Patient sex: M
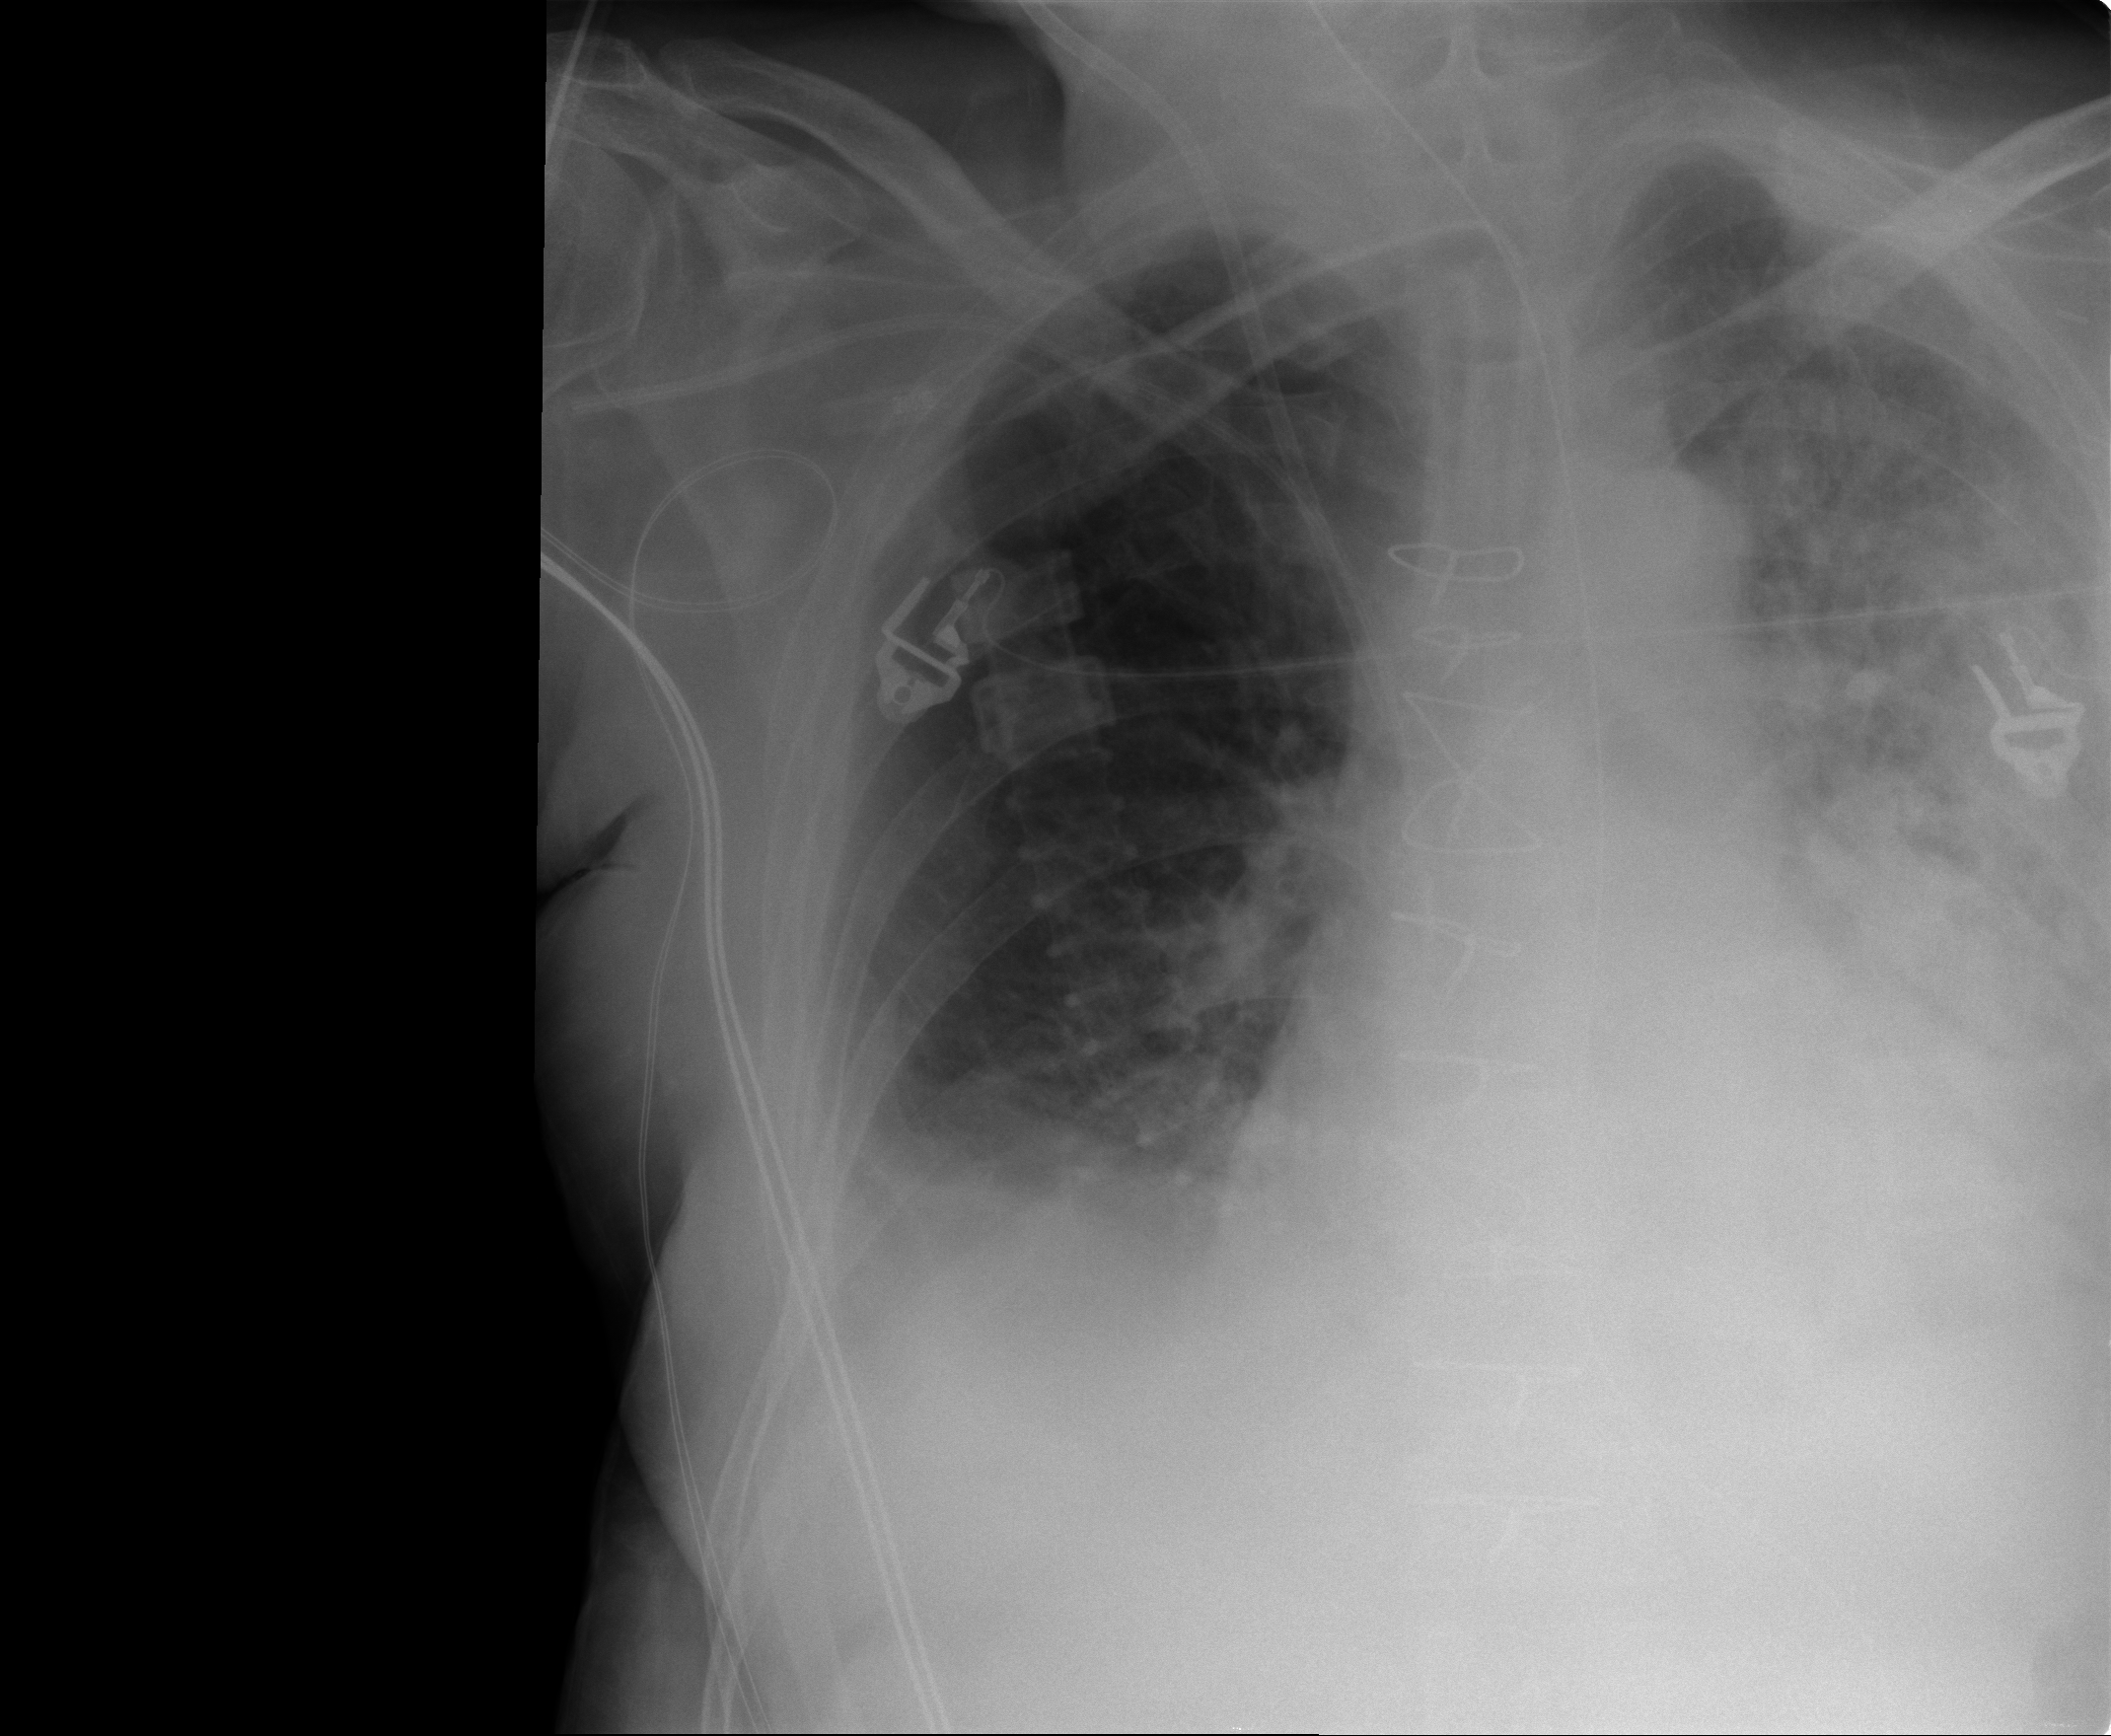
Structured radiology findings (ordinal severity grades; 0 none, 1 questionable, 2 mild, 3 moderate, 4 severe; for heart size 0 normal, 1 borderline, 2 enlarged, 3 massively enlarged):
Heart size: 2
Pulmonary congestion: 2
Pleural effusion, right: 2
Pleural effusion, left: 3
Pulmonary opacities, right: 1
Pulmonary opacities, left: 4
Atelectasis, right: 2
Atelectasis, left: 4